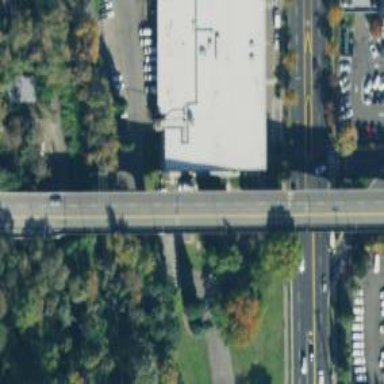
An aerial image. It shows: Secondary road crossing viaduct.